Question: I had an old installer which was a basic visual studio setup project and now it has been replaced by a WIX installer. The new Wix installer works fine, expect the necessity I have.
Many clients were installed with the old one and now, at next version of our product we need to use this Wix installer.
I need the Wix installer to replace the old installation without uninstalling the previous version through control panel.
I have tried putting the same Product Code as before, also changing the Upgrade Code and it doen't work.
Does anyone know whether is possible to installations from with ?
'''
<?define Product.UpgradeCode = "{60DA573D-4C8A-48CA-ADA5-9C130A7100E8}" ?>
<?define Product.ProductCode = "{1A65C362-E880-4F2A-ADEF-B1D83A87C914}" ?>
<Product Id="$(var.Product.ProductCode)"
Name="My Application"
Language="1033"
Version="$(var.REVISION)"
Manufacturer="My Manufacturer"
UpgradeCode="$(var.Product.UpgradeCode)">
...
...
<MajorUpgrade Schedule="afterInstallInitialize"
DowngradeErrorMessage="A later version of MY PRODUCT is already installed." />
<Upgrade Id="$(var.Product.UpgradeCode)">
<UpgradeVersion Minimum="$(var.BUILD)"
IncludeMinimum="no" OnlyDetect="yes"
Property="NEWERVERSIONDETECTED" />
<UpgradeVersion Maximum="$(var.PREVBUILD)"
IncludeMaximum="yes" OnlyDetect="no"
Property="OLDERVERSIONBEINGUPGRADED" />
</Upgrade>
'''

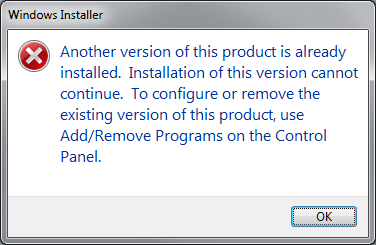
Answer: That error message means your ProductCode hasn't changed. You want the UpgradeCode to be the same but you want the ProductCode to be unique with each build. To achieve this you set it to "*" and the compiler will gen one at build time.
If you then install but get 2 entries in Add Remove Programs, that would mean you have a problem with your MajorUpgrade rule.